Question: I am using v-container > v-layout > v-row of Vuetify.js, and contents of v-row keep exceeding width of the viewport. I tried the "overflow-x-hidden" class but that was not what I expected.
I will really appreciate it if you let me know to make v-row fill the viewport's width without exceeding it.
Thanks
'''
<template>
<div id="app" class="back">
<v-container fluid>
<v-layout row wrap>
<v-row >
<br><br><br><br>asdf
</v-row>
</v-layout>
</v-container>
</div>
</template>
'''

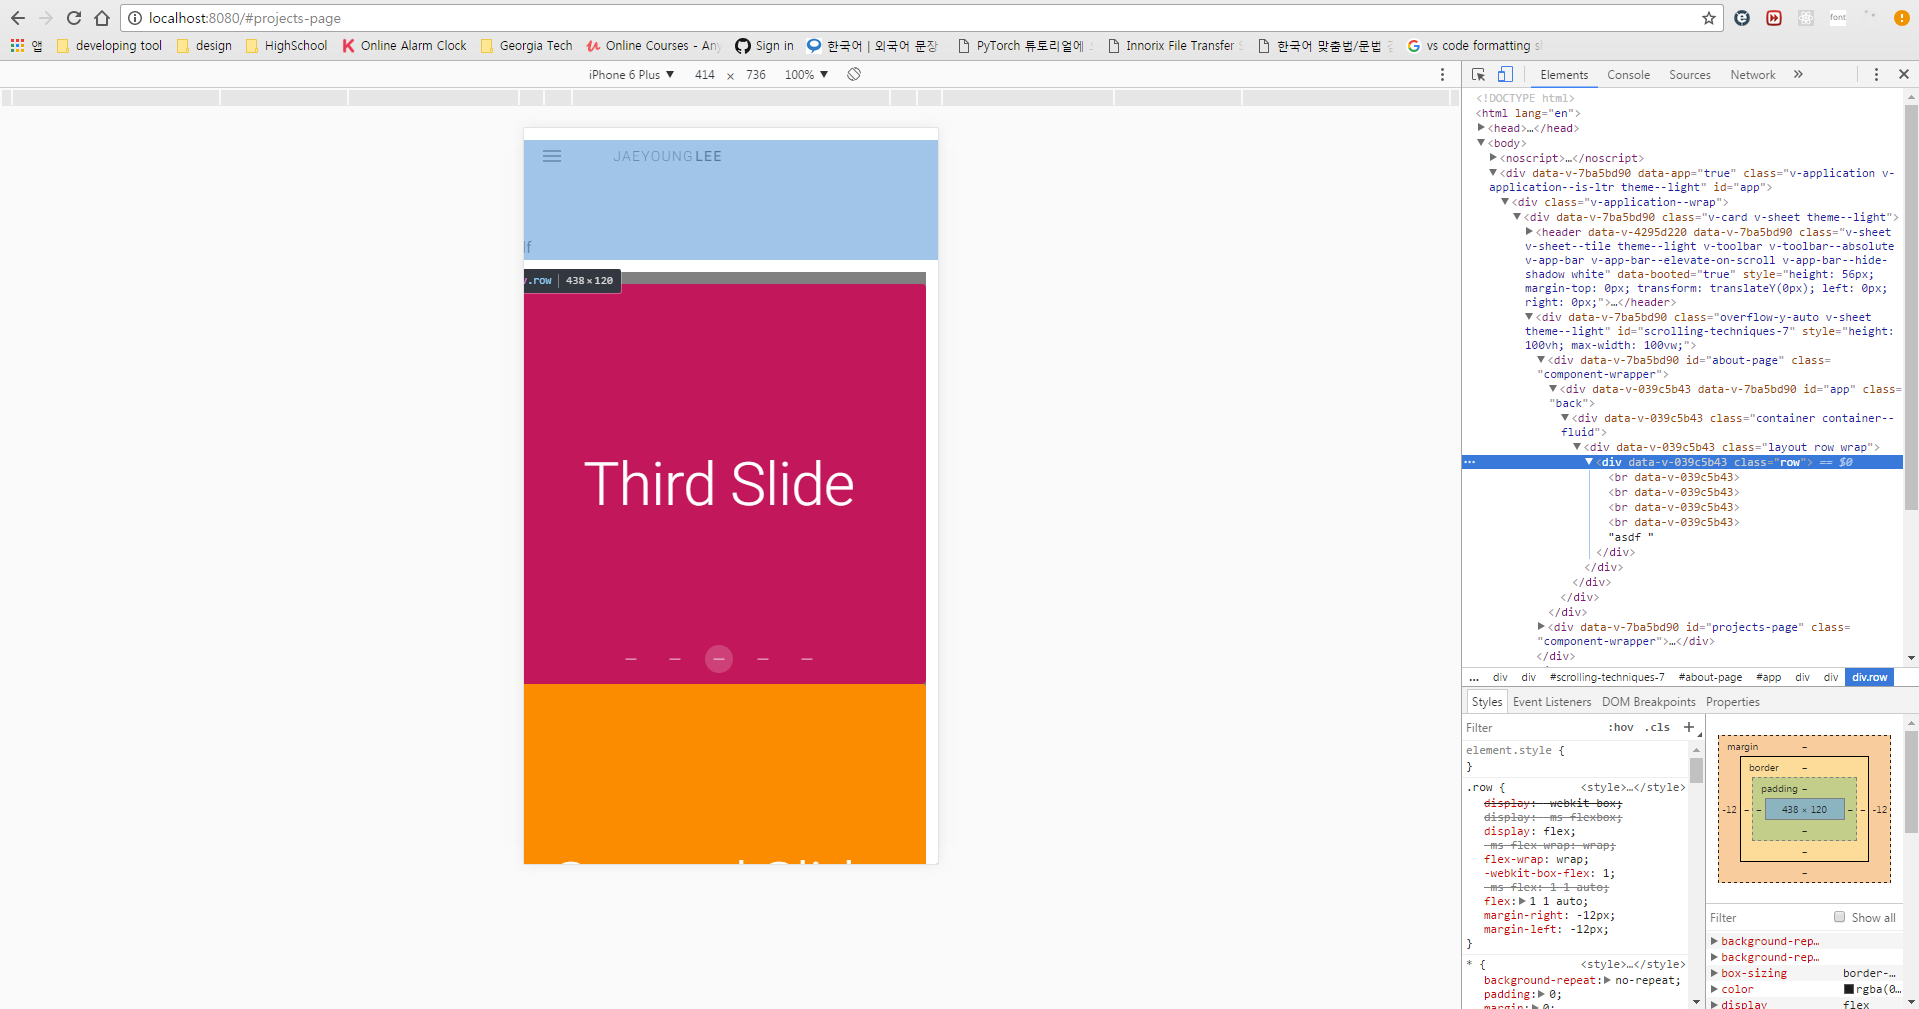
Answer: The 'v-row' component is not designed to contain your content directly. Inside 'v-row', each section of your content should be wrapped in a 'v-col' component, like this:
'''
<template>
<div id="app" class="back">
<v-container fluid>
<v-row >
<v-col cols="12"> <!-- You can change the COLS attribute to make columns display side-by-side -->
<br><br><br><br>asdf
</v-col>
</v-row>
</v-container>
</div>
</template>
'''
You can read more about Vuetify's grid system <URL>.
Also, you should not use 'v-layout' and 'v-row' in combination. 'v-layout' is for Vuetify 1.x. 'v-row' is for Vuetify 2.x. If you use 'v-layout', its child component should be 'v-flex' instead of 'v-col'.